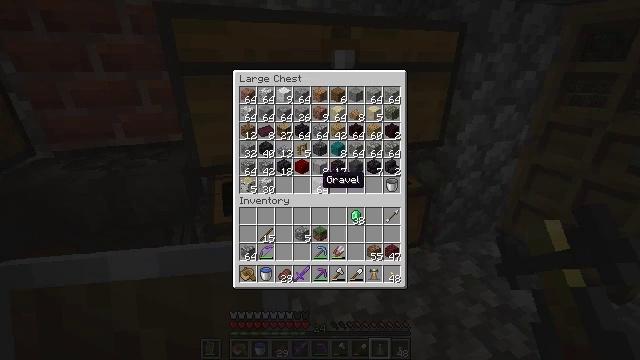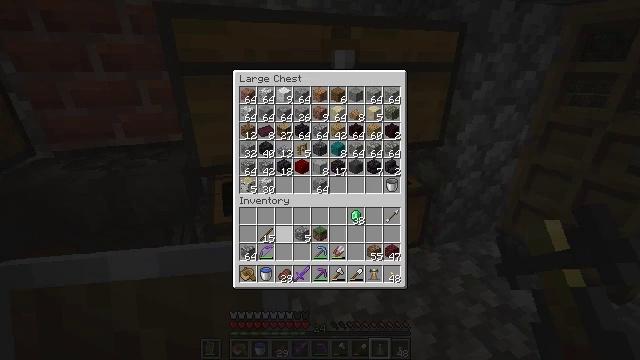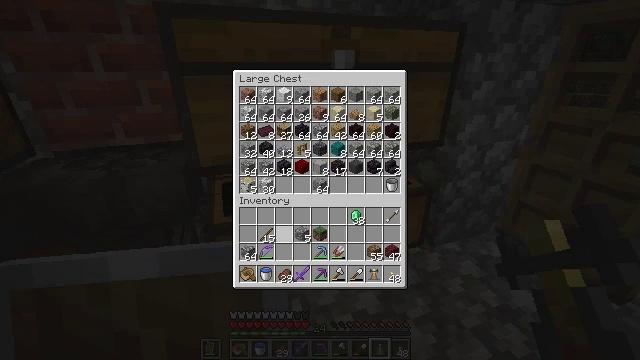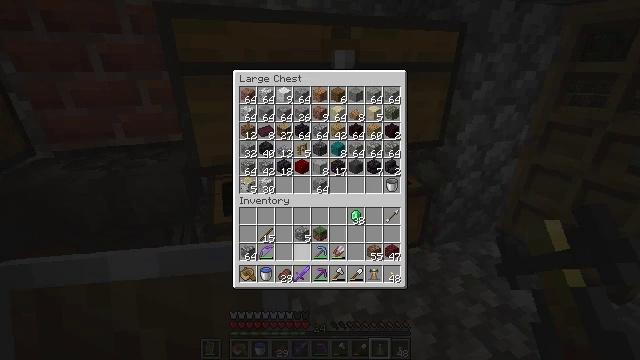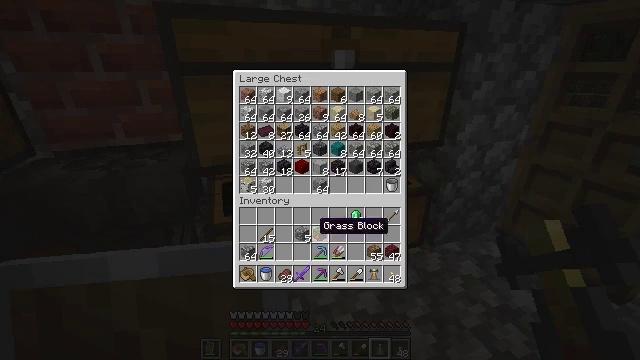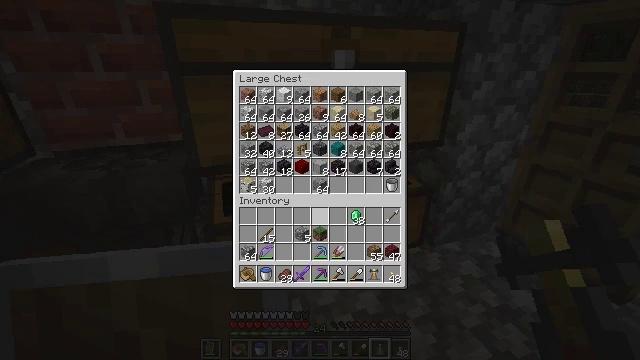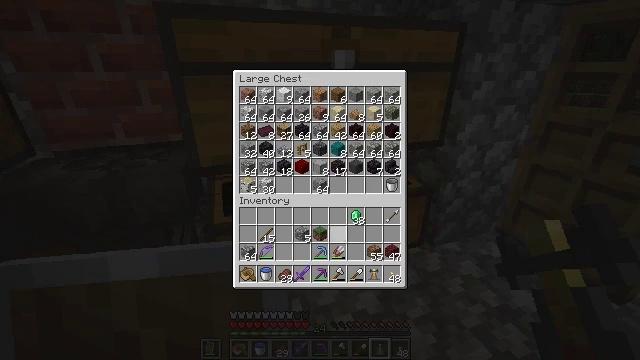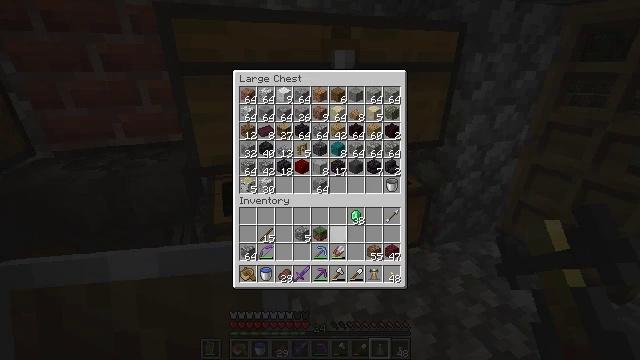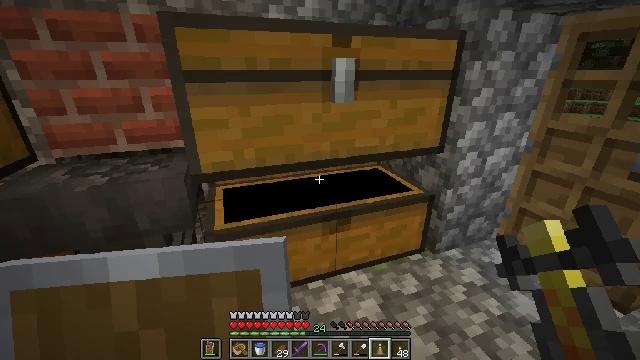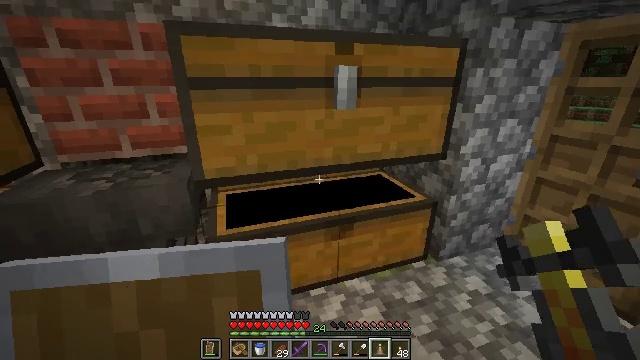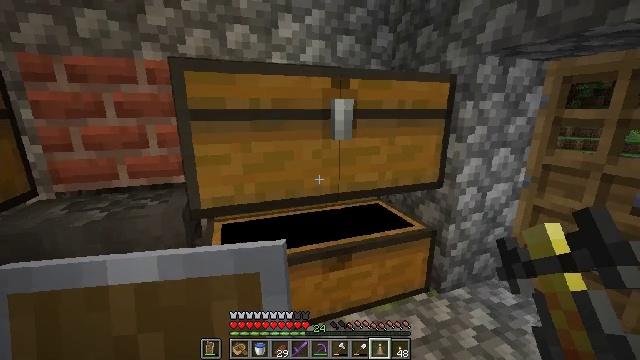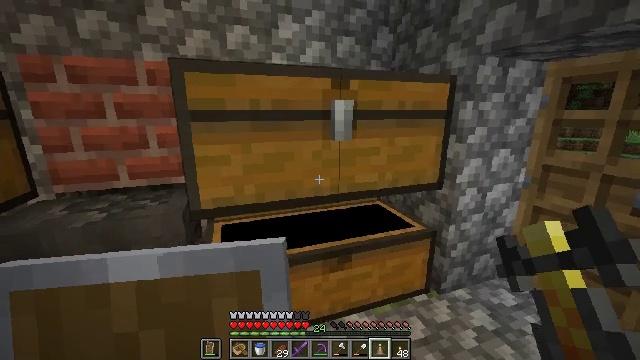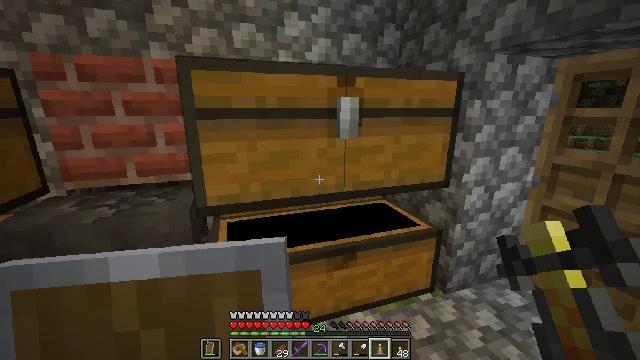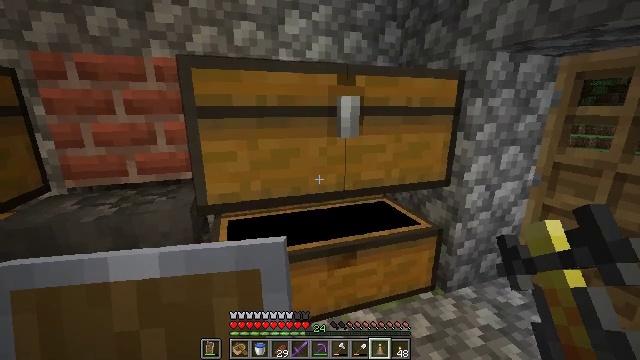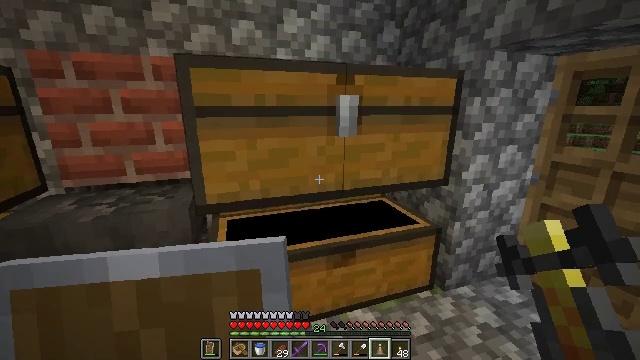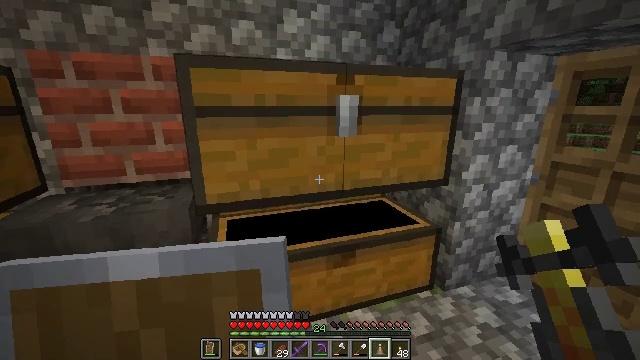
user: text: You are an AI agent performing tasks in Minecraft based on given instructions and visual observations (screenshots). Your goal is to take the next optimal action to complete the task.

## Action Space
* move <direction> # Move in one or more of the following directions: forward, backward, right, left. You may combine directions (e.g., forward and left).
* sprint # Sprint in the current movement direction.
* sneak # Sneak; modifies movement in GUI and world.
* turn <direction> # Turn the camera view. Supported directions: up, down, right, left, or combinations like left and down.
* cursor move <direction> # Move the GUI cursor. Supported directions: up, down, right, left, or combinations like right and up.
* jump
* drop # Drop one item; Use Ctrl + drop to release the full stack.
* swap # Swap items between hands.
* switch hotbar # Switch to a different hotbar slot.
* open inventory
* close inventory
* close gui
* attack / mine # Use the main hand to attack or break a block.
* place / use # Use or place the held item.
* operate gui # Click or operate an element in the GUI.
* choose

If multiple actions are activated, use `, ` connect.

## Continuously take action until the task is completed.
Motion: motion action
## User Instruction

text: Create a fletching table using wood planks and flint.
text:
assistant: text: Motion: turn left and down
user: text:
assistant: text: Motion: no_op
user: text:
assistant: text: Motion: no_op
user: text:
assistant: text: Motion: turn right and up
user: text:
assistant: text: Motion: turn right and up
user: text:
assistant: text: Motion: turn right and down
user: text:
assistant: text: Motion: no_op
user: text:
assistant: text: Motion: turn up, open inventory
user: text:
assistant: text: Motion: turn up
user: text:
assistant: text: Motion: turn up
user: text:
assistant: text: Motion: no_op
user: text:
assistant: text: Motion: turn left
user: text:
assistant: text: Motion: no_op
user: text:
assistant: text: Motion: no_op
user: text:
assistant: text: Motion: no_op
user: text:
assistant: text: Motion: no_op
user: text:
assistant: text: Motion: no_op
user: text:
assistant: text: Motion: no_op
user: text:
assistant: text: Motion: no_op
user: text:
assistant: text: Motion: no_op
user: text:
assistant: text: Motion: no_op
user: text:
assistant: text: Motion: no_op
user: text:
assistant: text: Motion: no_op
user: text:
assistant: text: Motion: no_op
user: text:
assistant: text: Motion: no_op
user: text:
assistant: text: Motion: no_op
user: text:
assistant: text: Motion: no_op
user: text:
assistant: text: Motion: no_op
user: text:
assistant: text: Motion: no_op
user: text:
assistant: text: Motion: no_op